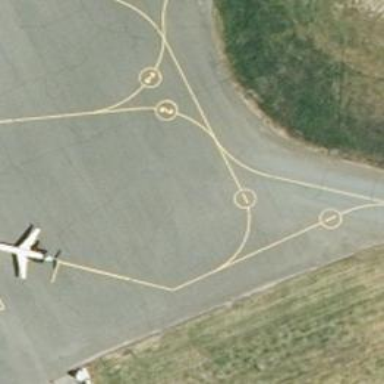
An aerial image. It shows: View of taxiway at the airport.